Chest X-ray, PA view. Patient: 12 years old, sex M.
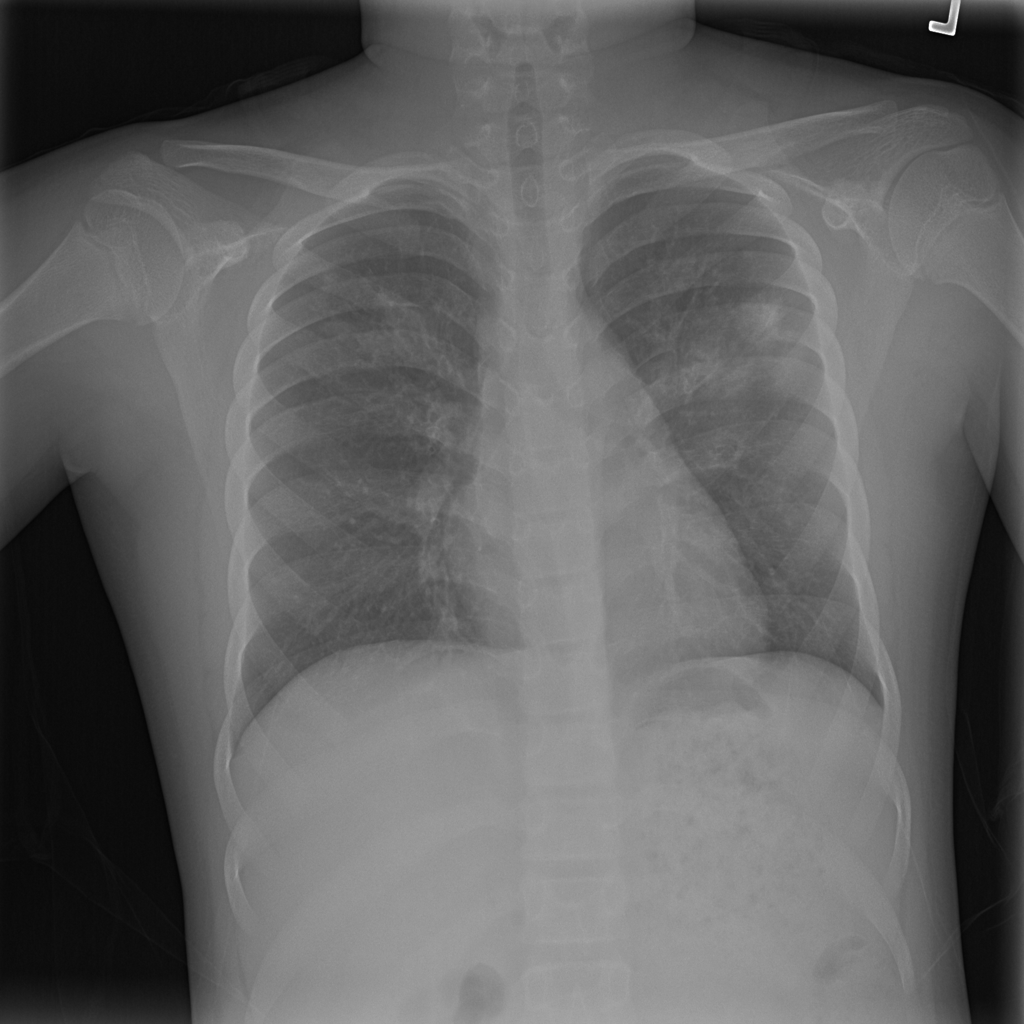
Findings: Infiltration